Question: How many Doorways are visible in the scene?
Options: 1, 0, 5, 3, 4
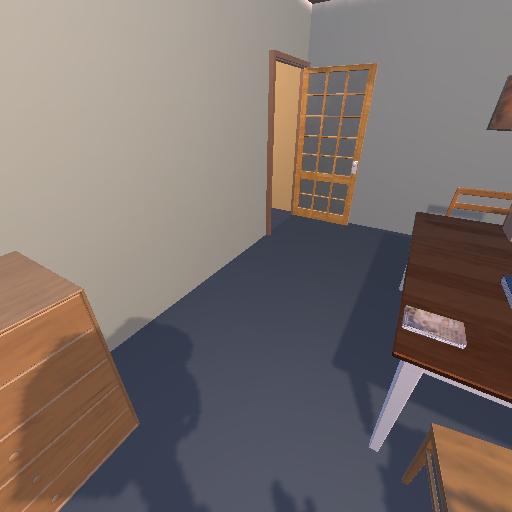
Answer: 1